Interaction volume radius: 10 \u00c5
Interaction volume height: 20 \u00c5
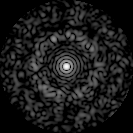
Disorder parameter: 0.8088